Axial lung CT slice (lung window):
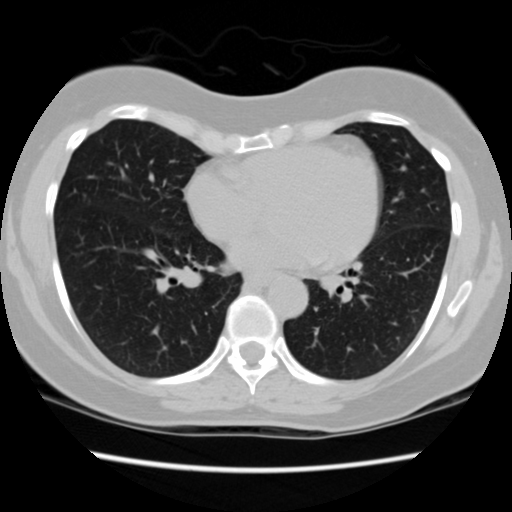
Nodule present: no